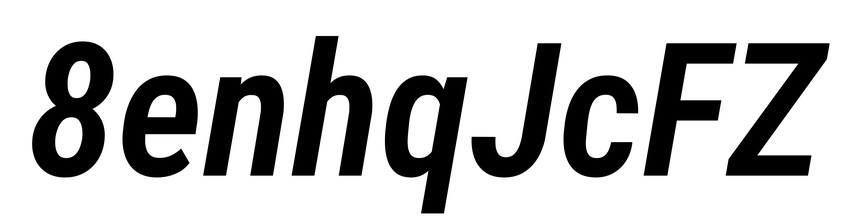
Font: Roboto-Italic_Condensed_SemiBold_Italic